Chest X-ray:
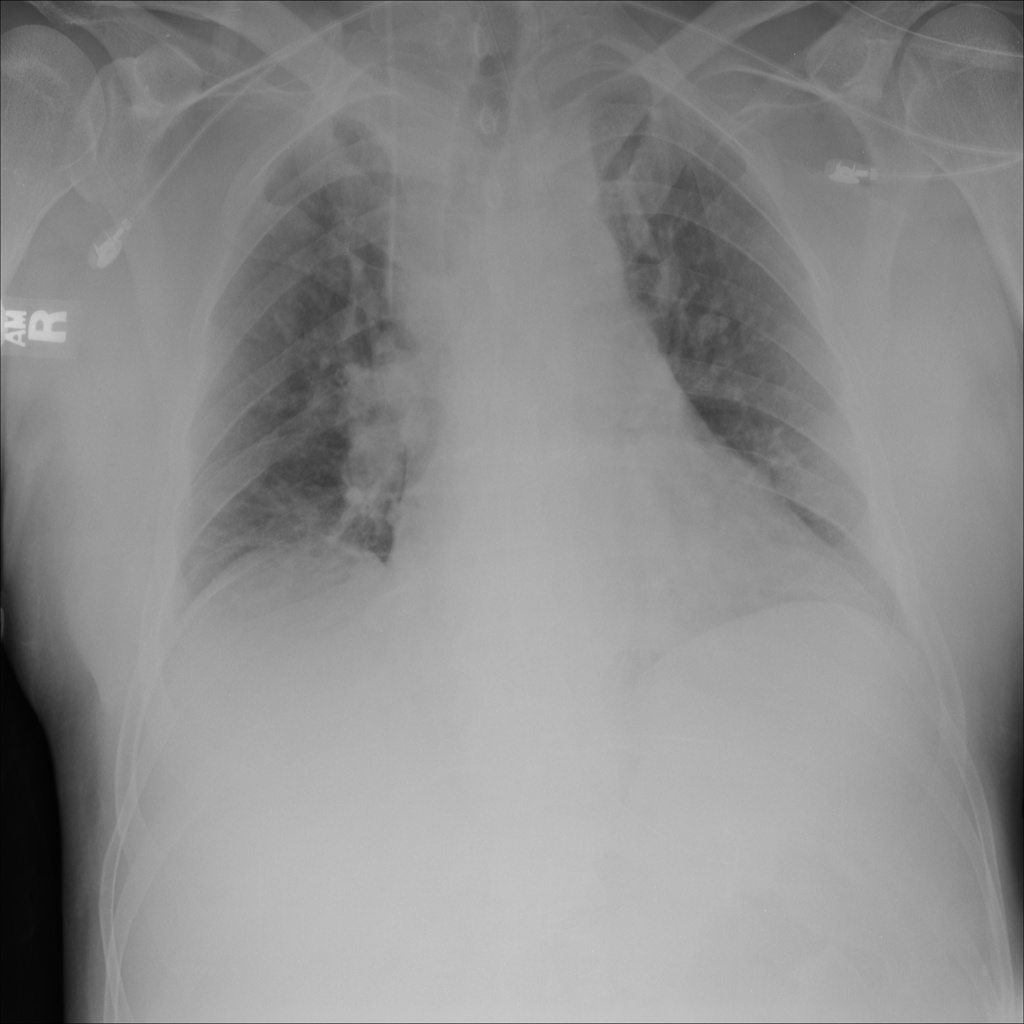
Findings: Atelectasis
No abnormal finding: no